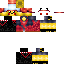
A male human skin with medium skin, wearing brown long hair dressed in a red hoodie and black pants, featuring a closed mouth.